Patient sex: M
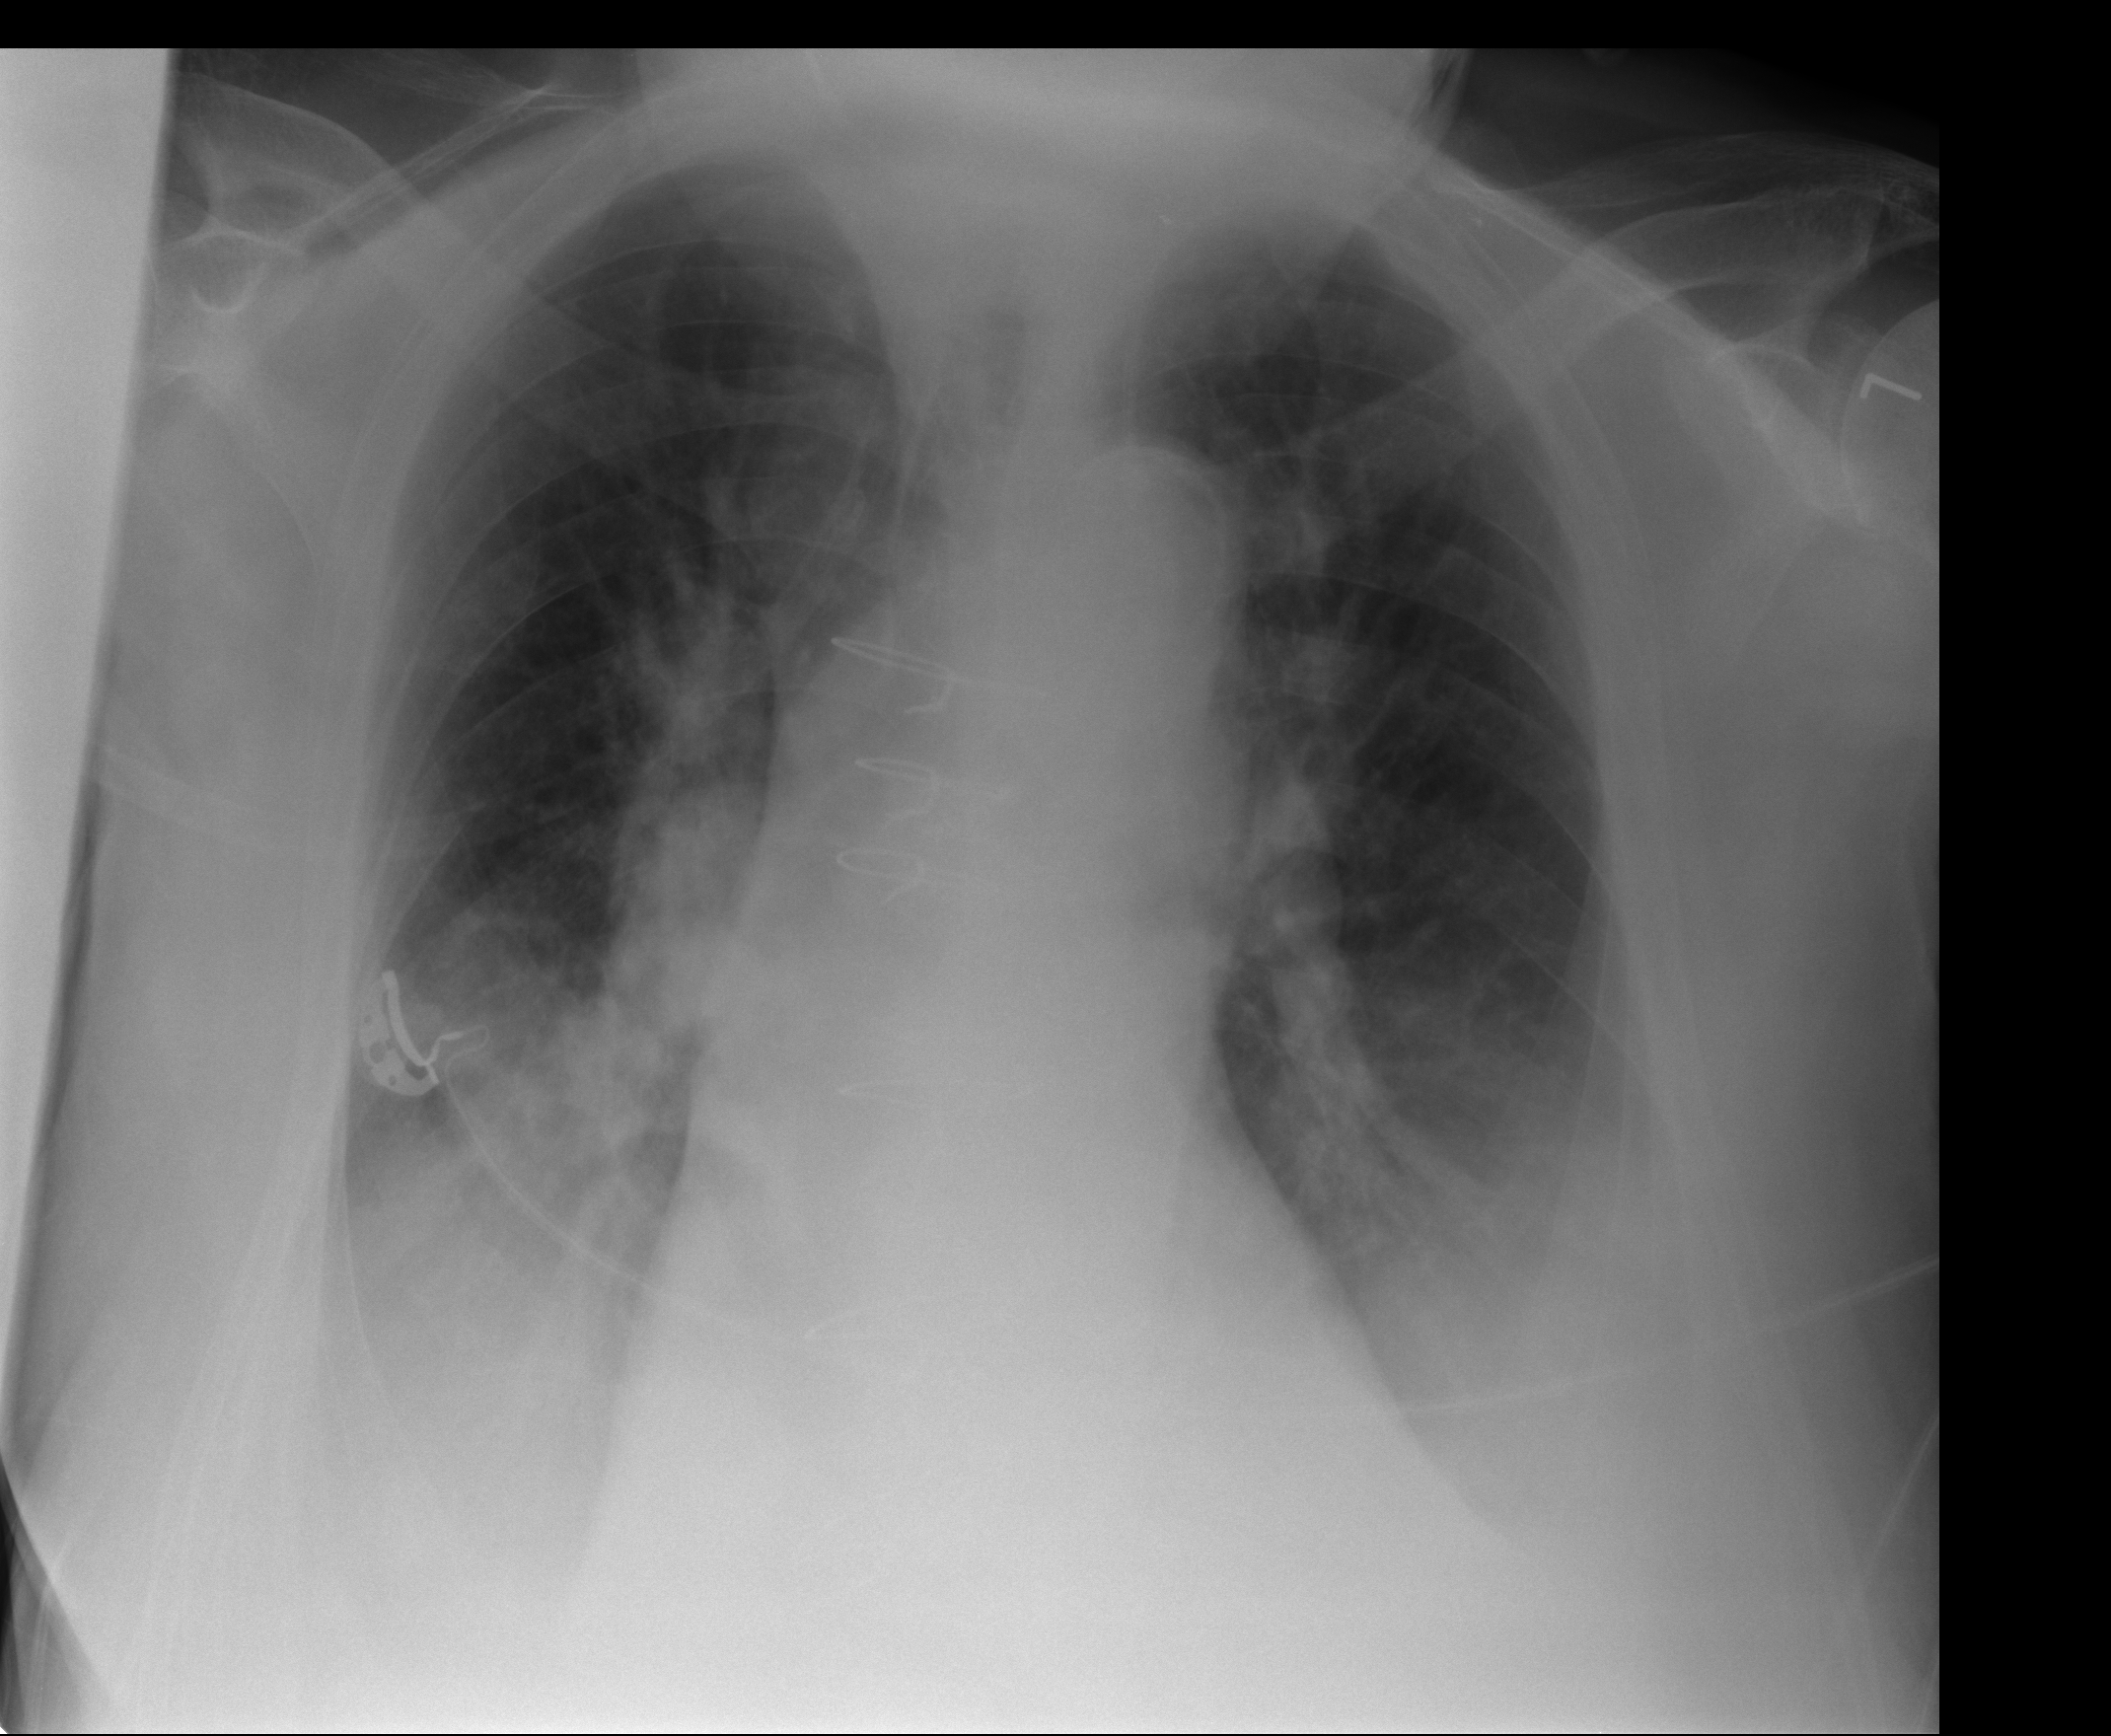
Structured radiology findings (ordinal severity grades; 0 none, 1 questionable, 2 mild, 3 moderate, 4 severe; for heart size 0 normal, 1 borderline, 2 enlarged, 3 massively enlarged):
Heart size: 1
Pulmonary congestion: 2
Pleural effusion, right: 2
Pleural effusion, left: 2
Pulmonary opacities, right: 2
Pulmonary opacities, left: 2
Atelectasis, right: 2
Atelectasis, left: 2